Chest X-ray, PA view. Patient: 76 years old, sex F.
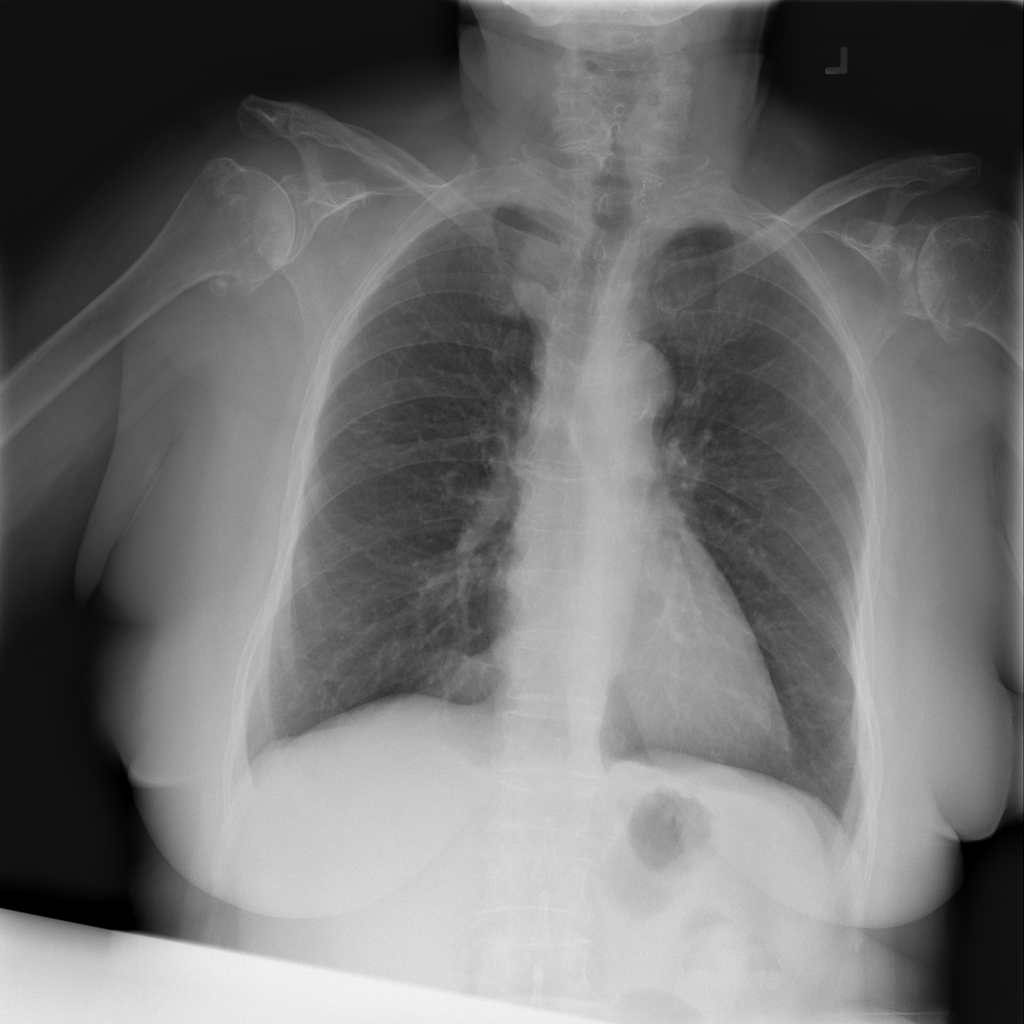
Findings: No Finding